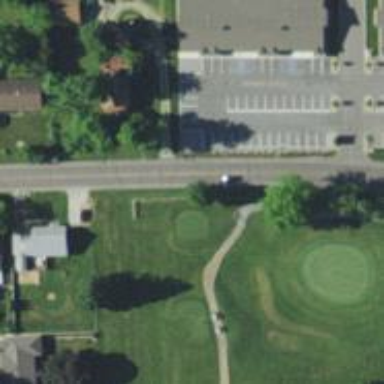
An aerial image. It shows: Service road designated as golf cart path.